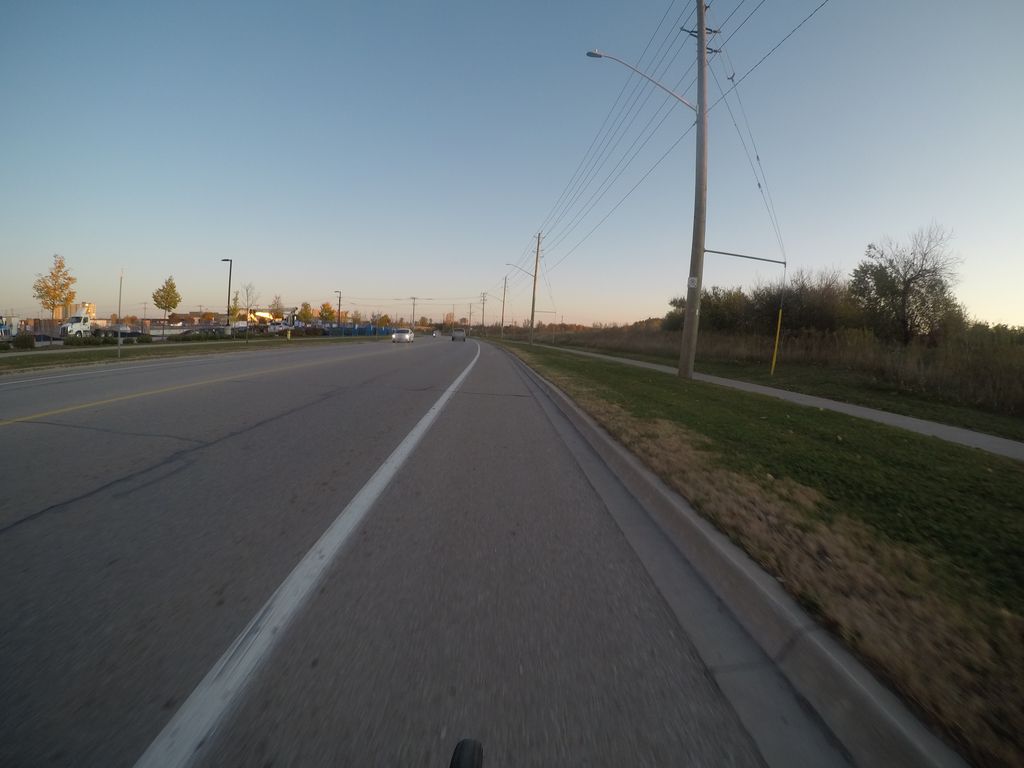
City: kitchener-waterloo